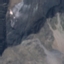
Land use / land cover class: HerbaceousVegetation